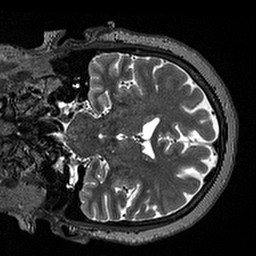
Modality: T2w
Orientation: coronal
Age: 65
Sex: female
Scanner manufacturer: siemens
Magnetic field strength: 3 T
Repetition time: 3.2 s
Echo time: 0.567 s